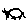
Label: cat